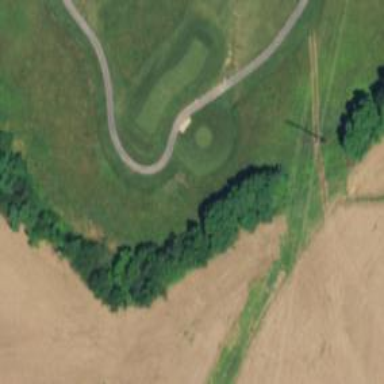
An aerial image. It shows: Golf cartpath that is also road path.